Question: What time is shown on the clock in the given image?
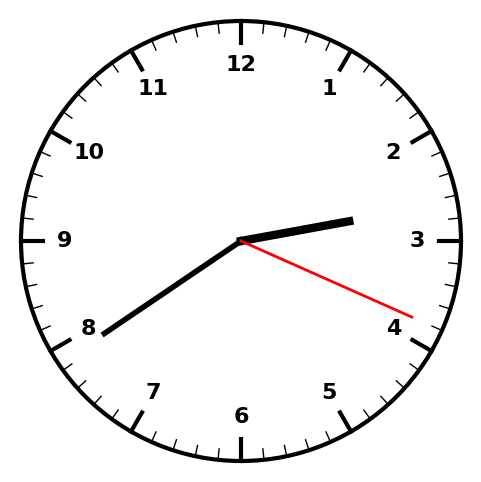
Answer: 02:39:19